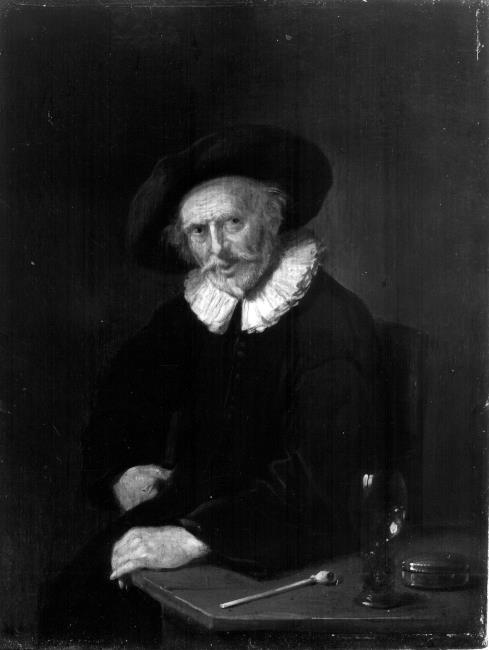
Title: Old man seated at a table on which are a pipe, a rummer and a tobacco box
Artist: Quiringh van Brekelenkam
Earliest date: 1665
Latest date: 1665
Genre: painting
Iconography: Tobacco
Keywords: genre, one human figure, old man, knee-length portrait, sitting, facing front, hand on side, moustache, goatee, hat, ruff, roemer, pipe, tobacco box